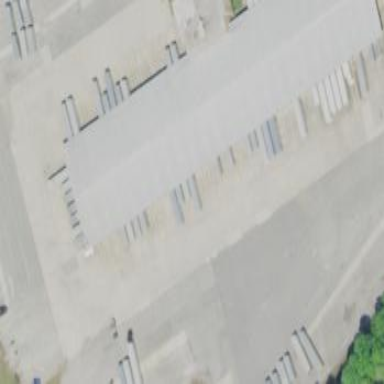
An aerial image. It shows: Building that serves as post depot.